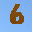
Label: 6